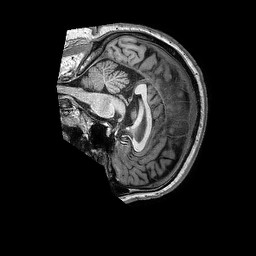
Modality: T1w
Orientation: sagittal
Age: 45
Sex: male
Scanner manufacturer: philips
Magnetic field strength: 3 T
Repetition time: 0.006622 s
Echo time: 0.002979 s